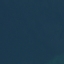
Label: SeaLake